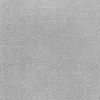
Atmospheric dust classification: dusty